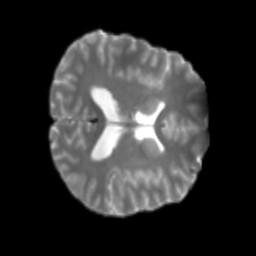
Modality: T2w
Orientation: axial
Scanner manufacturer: siemens
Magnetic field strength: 3 T
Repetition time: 4 s
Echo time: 0.0594 s